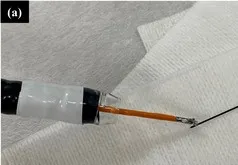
Balloon-assisted endoscopy (BAE) using therapeutic colonoscope and overtube. (a) Biopsy forceps were inserted through the biopsy channel of the therapeutic colonoscope attached to an overtube, and grasped at the guidewire's anal end.
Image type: medical_photograph (skin_photograph)